Interaction volume radius: 5 \u00c5
Interaction volume height: 10 \u00c5
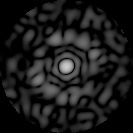
Disorder parameter: 0.7989